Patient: sex M, age 30
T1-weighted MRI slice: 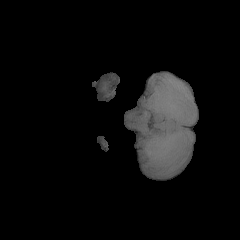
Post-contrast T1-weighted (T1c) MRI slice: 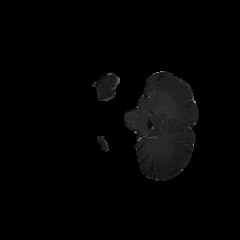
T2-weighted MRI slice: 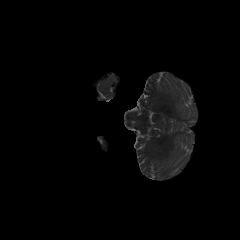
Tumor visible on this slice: no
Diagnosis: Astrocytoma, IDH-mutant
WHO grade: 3